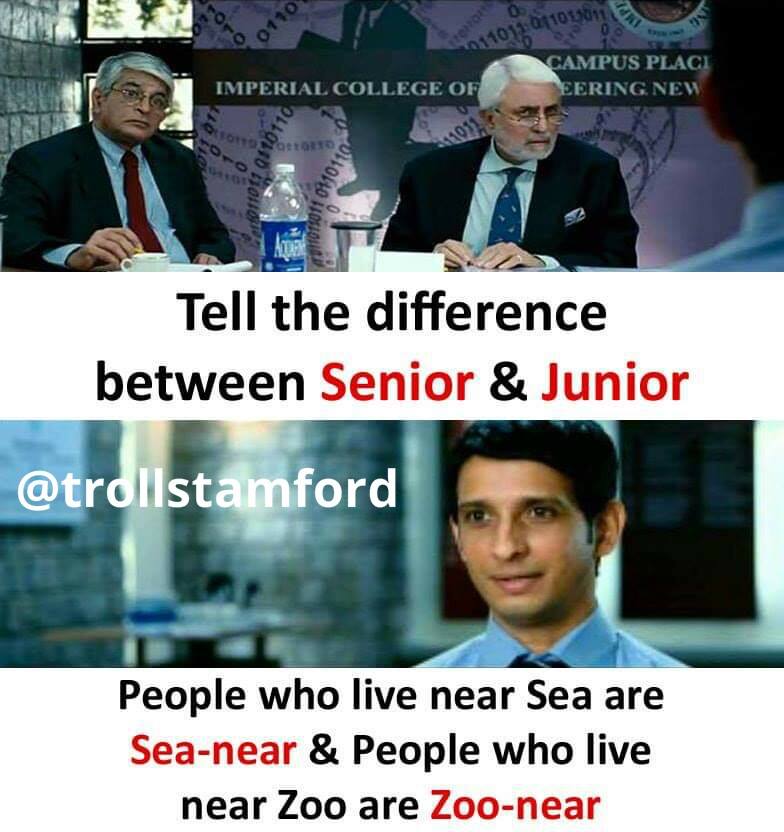
Caption: Tell the difference between Senior & Junior       People who live near Sea are Sea-near   & People who live near Zoo are Zoo-near
Label: non-hate